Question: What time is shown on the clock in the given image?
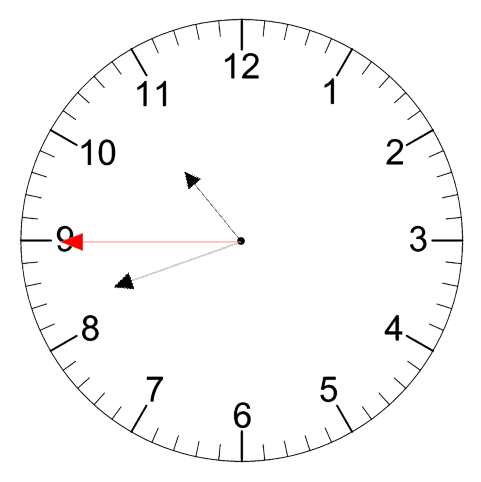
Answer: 10:41:45